Interaction volume radius: 5 \u00c5
Interaction volume height: 10 \u00c5
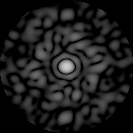
Disorder parameter: 0.875